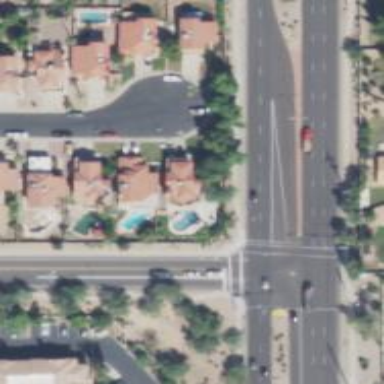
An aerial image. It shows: Solid stop line on the road.